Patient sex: M
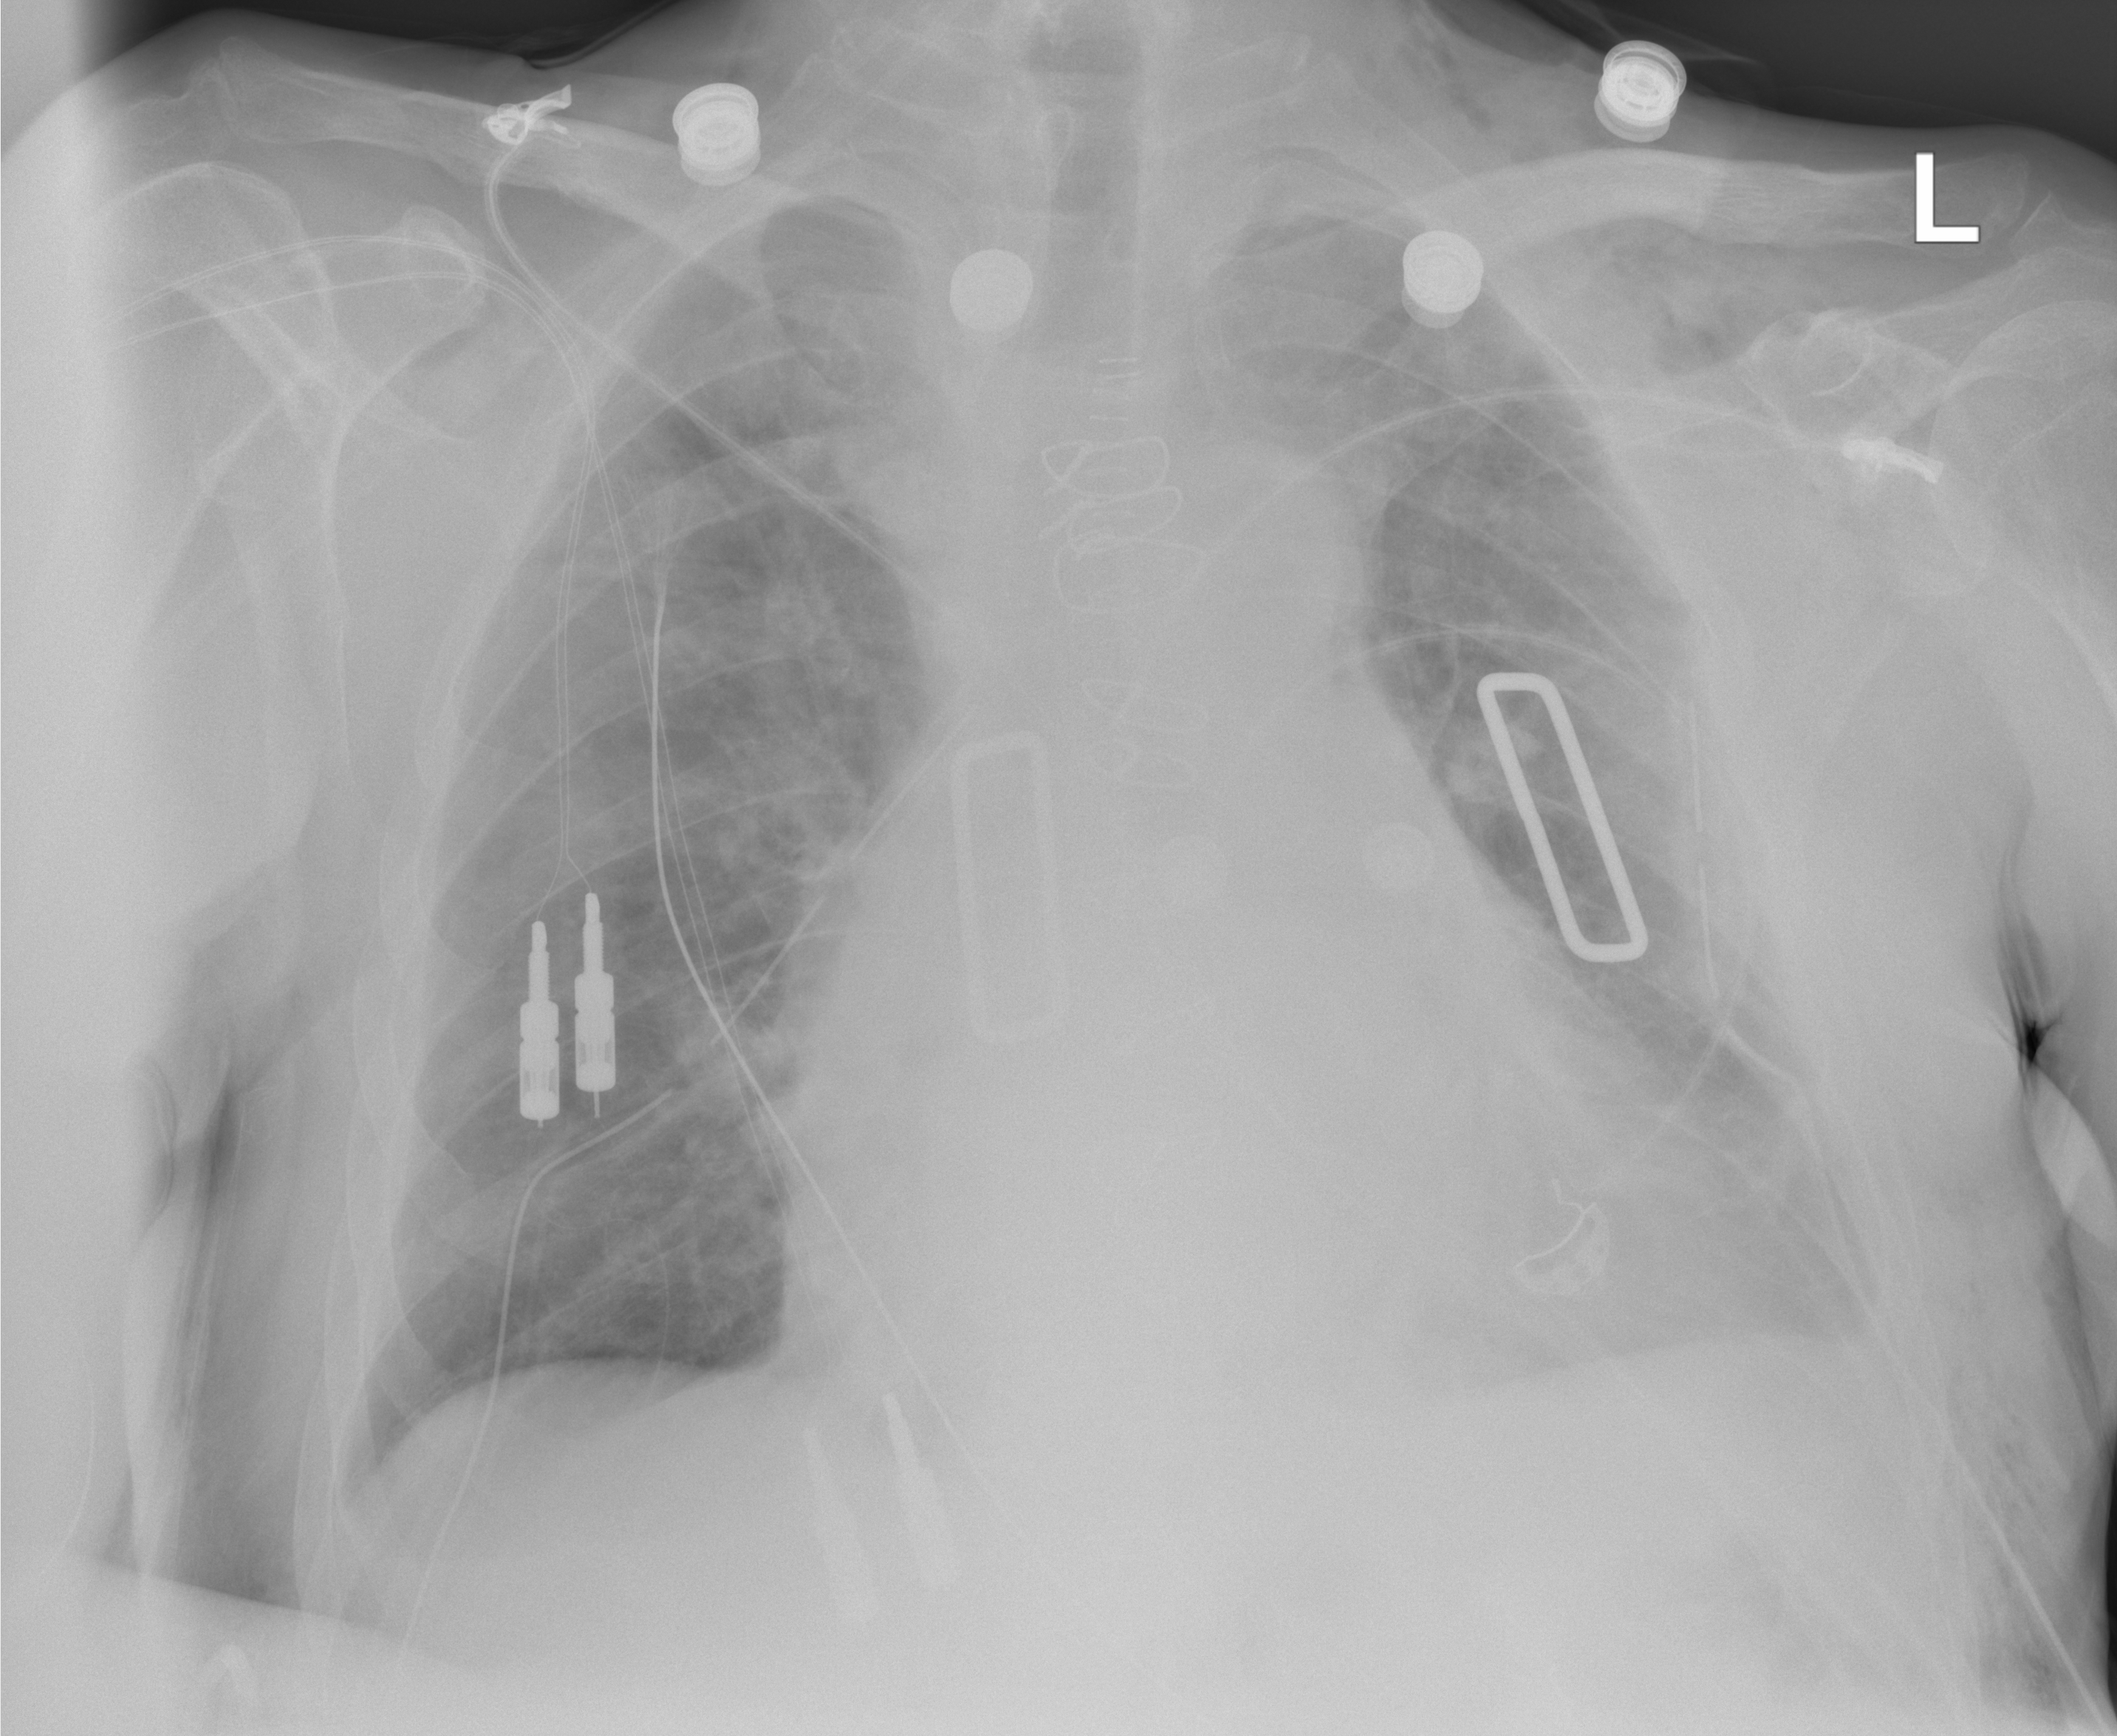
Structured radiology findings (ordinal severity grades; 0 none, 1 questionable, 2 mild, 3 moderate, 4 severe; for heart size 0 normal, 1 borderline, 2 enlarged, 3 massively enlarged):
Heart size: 2
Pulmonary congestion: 0
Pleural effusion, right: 0
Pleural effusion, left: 2
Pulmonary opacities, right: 0
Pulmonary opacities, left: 0
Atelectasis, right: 0
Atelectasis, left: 2